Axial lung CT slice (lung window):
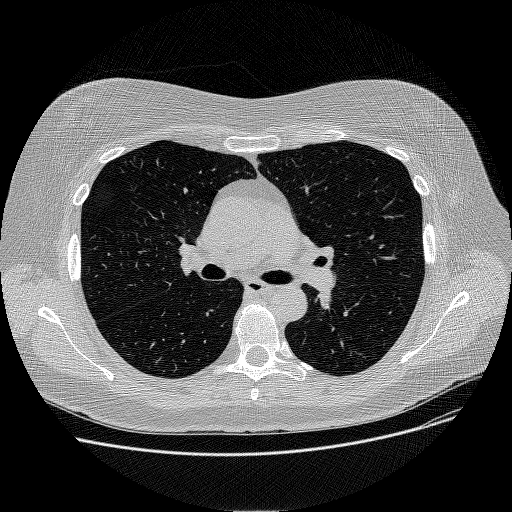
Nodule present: no